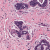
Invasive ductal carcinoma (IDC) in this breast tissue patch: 0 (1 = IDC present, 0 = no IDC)